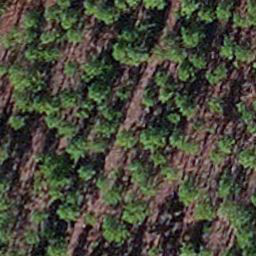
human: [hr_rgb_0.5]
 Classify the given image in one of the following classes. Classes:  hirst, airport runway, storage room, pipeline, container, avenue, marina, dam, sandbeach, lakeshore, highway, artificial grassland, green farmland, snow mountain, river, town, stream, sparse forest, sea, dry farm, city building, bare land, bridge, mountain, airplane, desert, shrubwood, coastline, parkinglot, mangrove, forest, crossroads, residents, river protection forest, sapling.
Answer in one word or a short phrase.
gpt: sapling